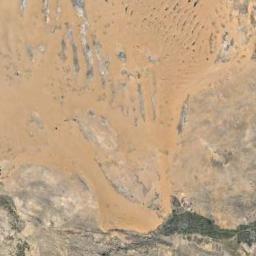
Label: desert